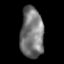
Tissue: lung
Cell type: Epithelial cells
Senescence score: 0.209
Nuclear area (px): 1142
Mean DAPI intensity: 119.515